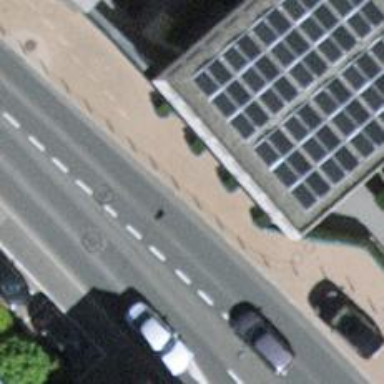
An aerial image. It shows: Bollard barrier.